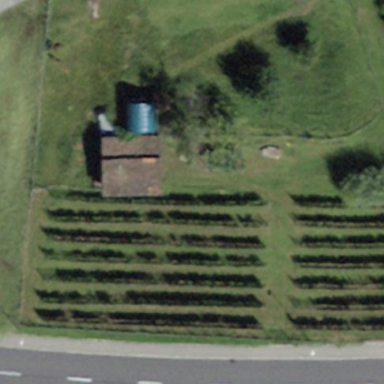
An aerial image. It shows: Vineyard where grapes are grown.